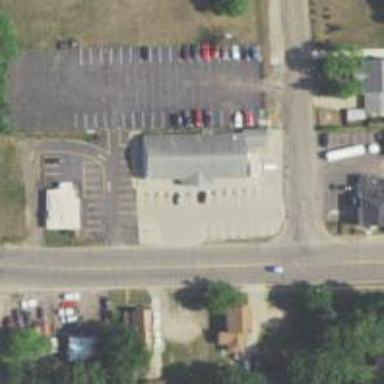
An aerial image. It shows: Convenience shop.